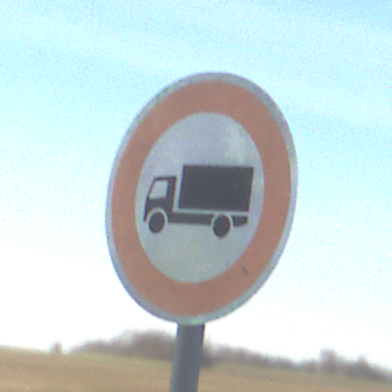
Verkehrszeichen: VerbotFuerKraftfahrzeugeUeberDreiKommaFuenfTonnen
Umgebung: Outdoor, Nature
Tageszeit: MorningAfternoon
Wetter: Clear
Licht: Natural
Jahreszeit: Winter
Kontrast: HighContrast